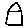
Label: house